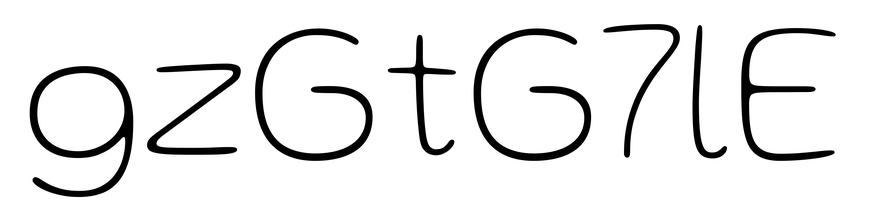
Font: Gluten_Thin